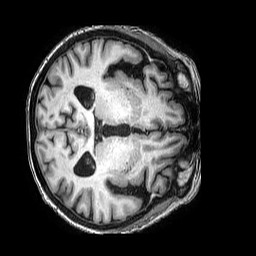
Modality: T1w
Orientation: axial
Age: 73
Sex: female
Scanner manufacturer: philips
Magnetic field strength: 3 T
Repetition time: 0.006956 s
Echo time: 0.003195 s